Interaction volume radius: 10 \u00c5
Interaction volume height: 25 \u00c5
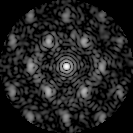
Disorder parameter: 0.5738